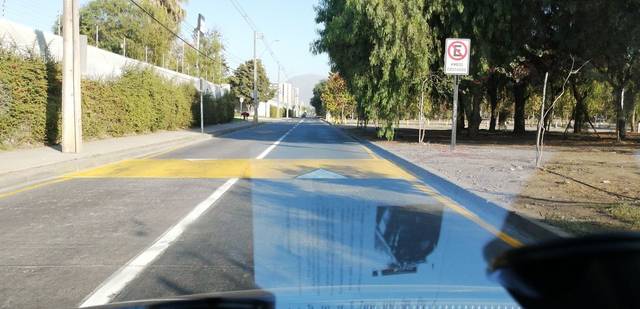
Region: Chile
Coordinates: -33.452, -70.752